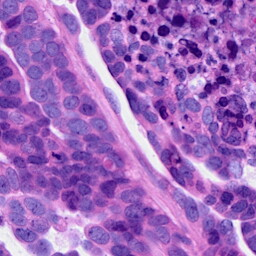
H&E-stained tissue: Ovarian